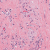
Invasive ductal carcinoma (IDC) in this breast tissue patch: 1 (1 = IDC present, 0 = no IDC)